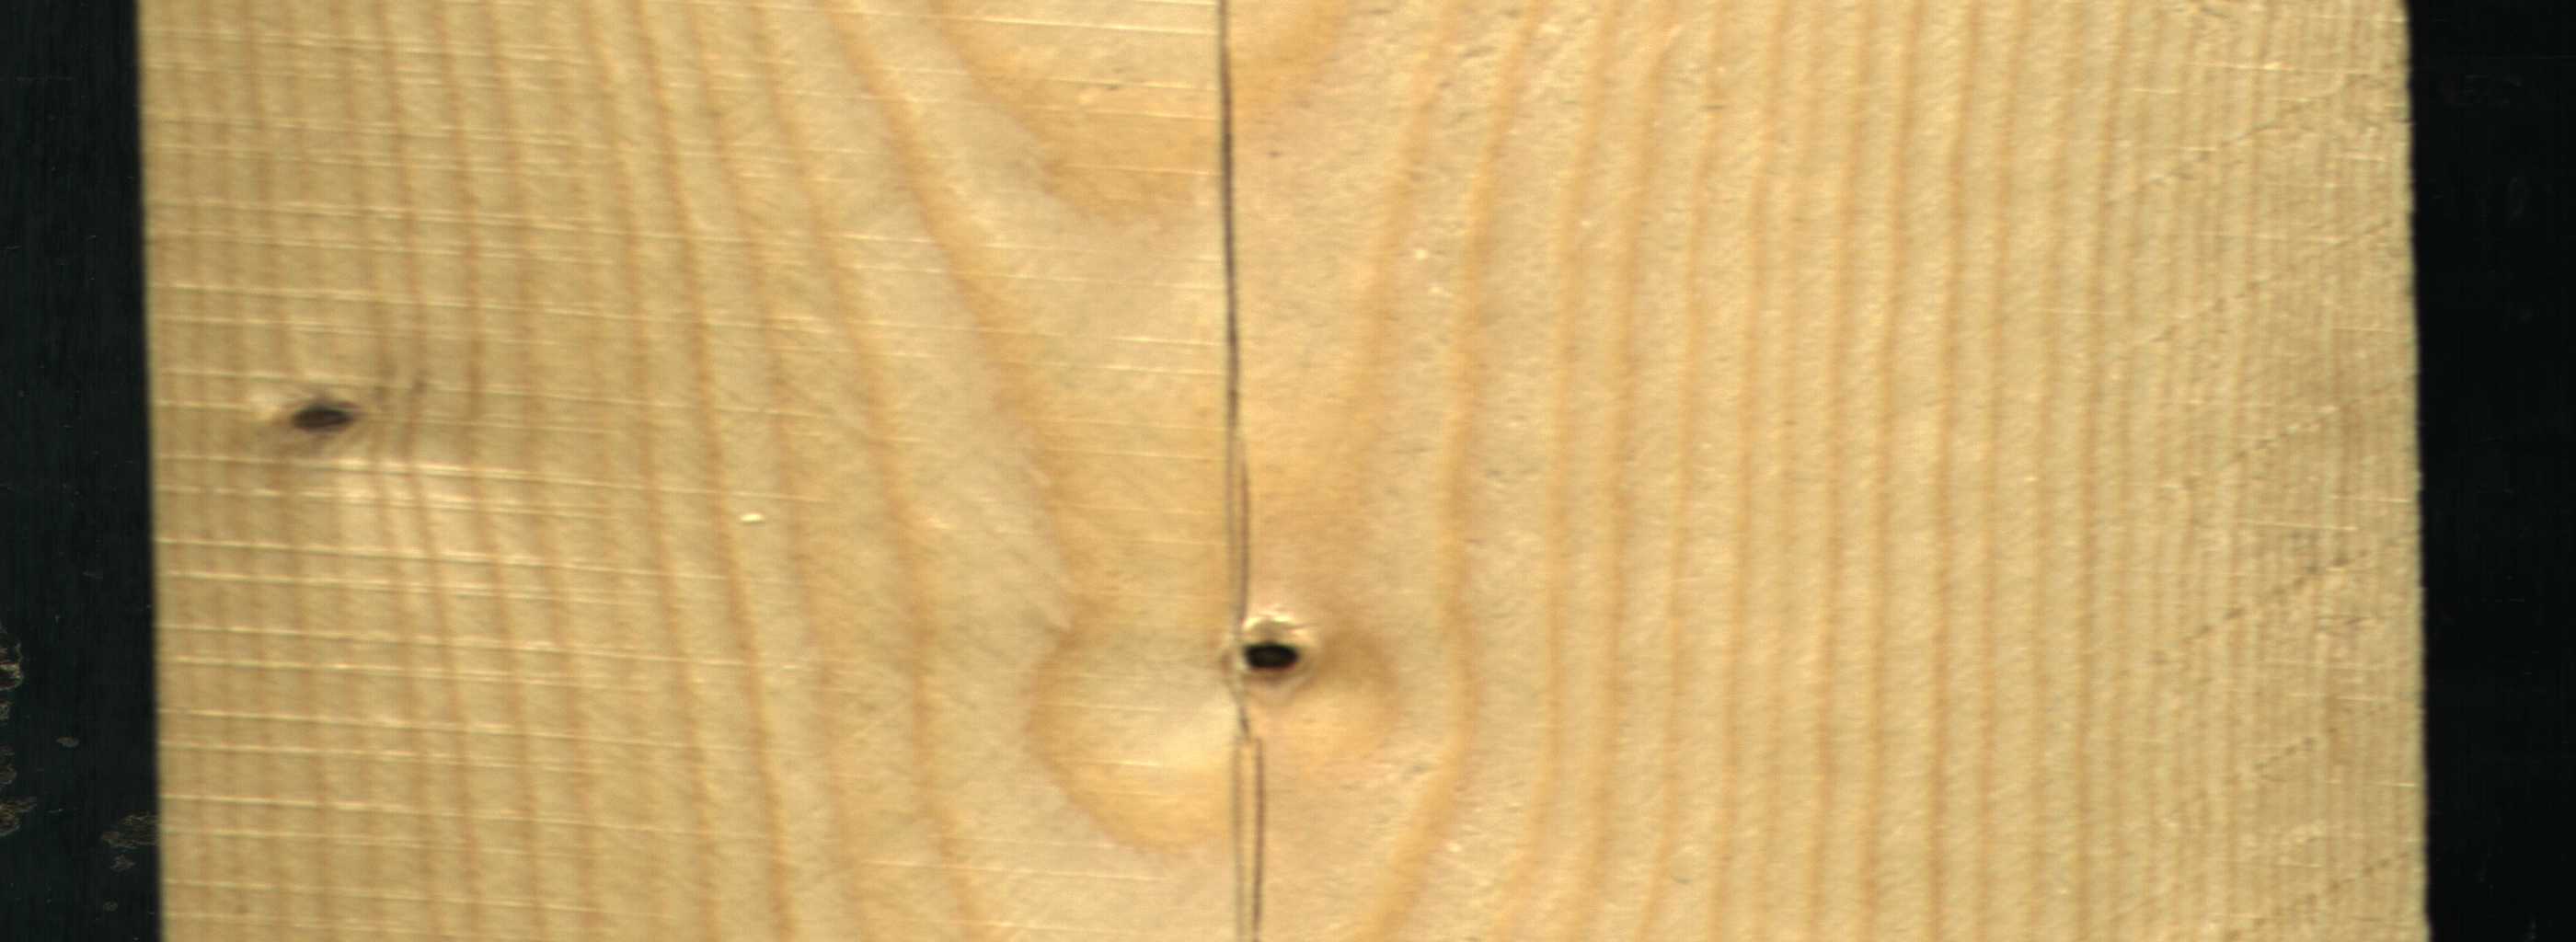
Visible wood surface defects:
Crack
Crack
Dead_Knot
Dead_Knot